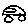
Label: car